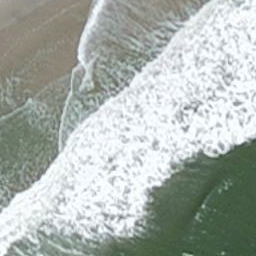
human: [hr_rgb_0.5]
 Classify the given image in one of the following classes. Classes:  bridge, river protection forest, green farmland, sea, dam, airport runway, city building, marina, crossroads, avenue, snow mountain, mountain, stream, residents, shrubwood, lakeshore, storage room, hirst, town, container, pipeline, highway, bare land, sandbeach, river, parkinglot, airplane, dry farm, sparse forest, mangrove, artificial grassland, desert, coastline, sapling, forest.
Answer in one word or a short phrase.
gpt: coastline